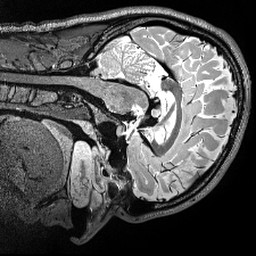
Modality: T2w
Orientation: sagittal
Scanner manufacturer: siemens
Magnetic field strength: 3 T
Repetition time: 3.2 s
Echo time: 0.566 s